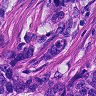
Metastatic tissue present: yes